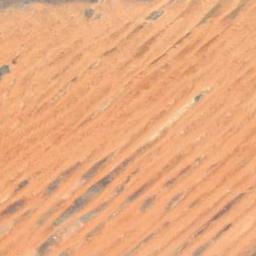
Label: desert